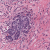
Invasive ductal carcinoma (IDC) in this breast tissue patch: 1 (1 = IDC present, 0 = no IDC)